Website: apple
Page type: customer-info-address
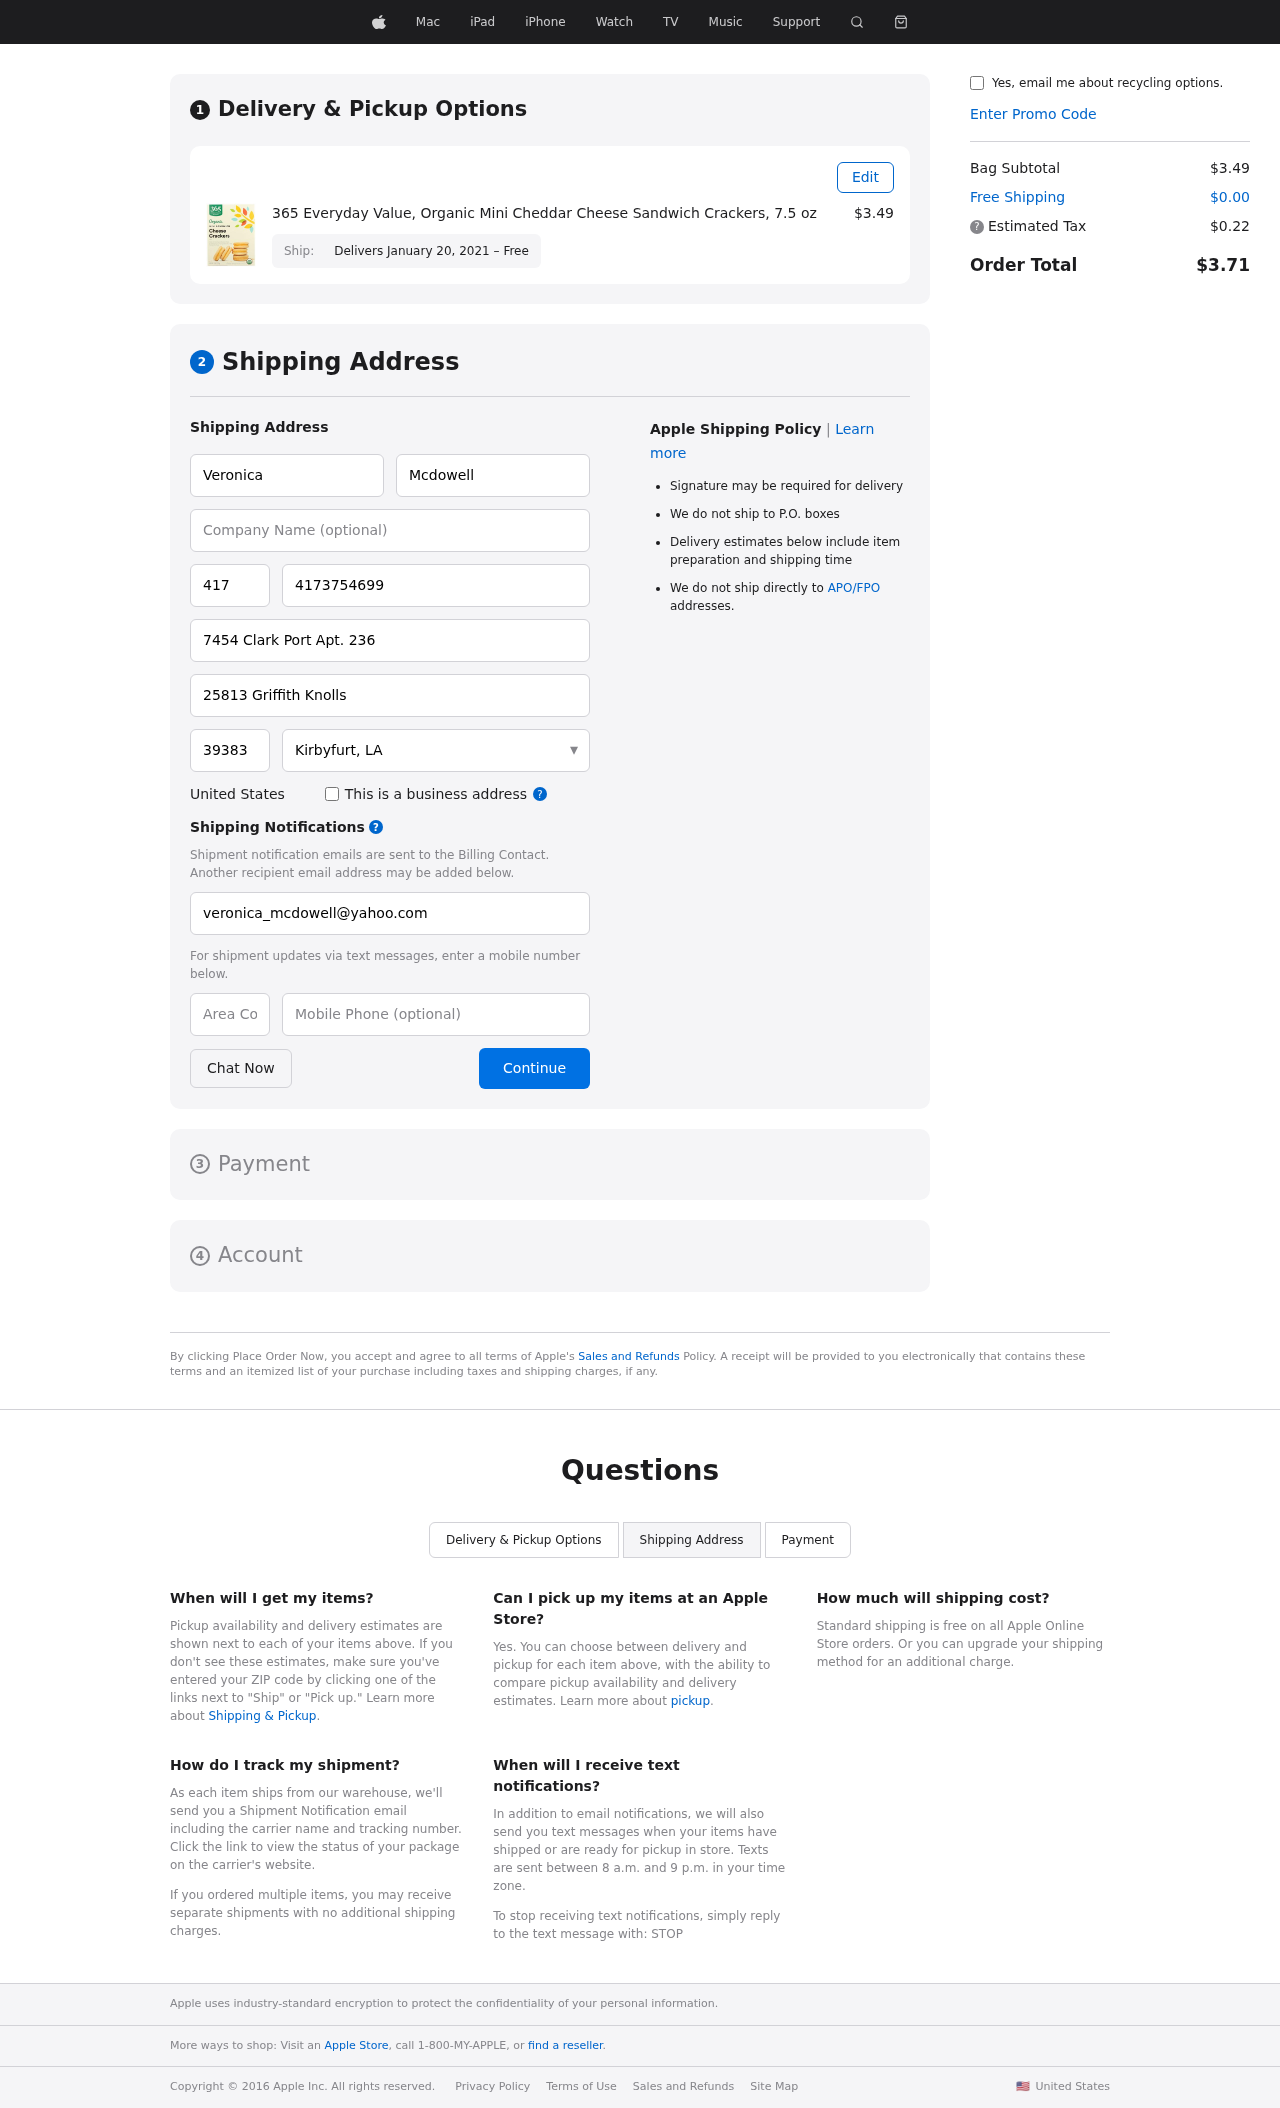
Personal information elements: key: PII_CITY_STATE
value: Kirbyfurt, LA
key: PII_COUNTRY
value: United States
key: PII_EMAIL
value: veronica_mcdowell@yahoo.com
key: PII_FIRSTNAME
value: Veronica
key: PII_LASTNAME
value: Mcdowell
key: PII_PHONE
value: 4173754699
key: PII_PHONE_AREA
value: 417
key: PII_POSTCODE
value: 39383
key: PII_STREET
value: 7454 Clark Port Apt. 236
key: PII_STREET2
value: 25813 Griffith Knolls
Product elements: key: PRODUCT1_NAME
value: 365 Everyday Value, Organic Mini Cheddar Cheese Sandwich Crackers, 7.5 oz
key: PRODUCT1_PRICE
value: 3.49
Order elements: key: ORDER_DELIVERY_DATE
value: Delivers January 20, 2021 – Free
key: ORDER_SUBTOTAL
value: $3.49
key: ORDER_SHIPPING_COST
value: $0.00
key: ORDER_TAX
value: $0.22
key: ORDER_TOTAL
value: $3.71